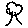
Label: tree